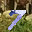
Label: 7